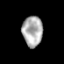
Tissue: prostate
Cell type: T cells
Senescence score: 0.2877
Nuclear area (px): 605
Mean DAPI intensity: 173.631